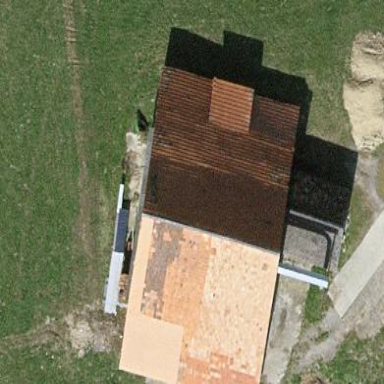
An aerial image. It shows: Rural habitation building.